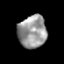
Tissue: prostate
Cell type: Myeloid cells
Senescence score: 0.2825
Nuclear area (px): 912
Mean DAPI intensity: 152.975